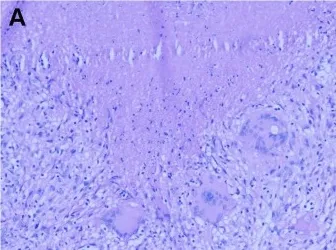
Histological view of biopsy specimens obtained from. Surgical excision of the supraclavicular fossa lymph node.
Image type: pathology (h&e)